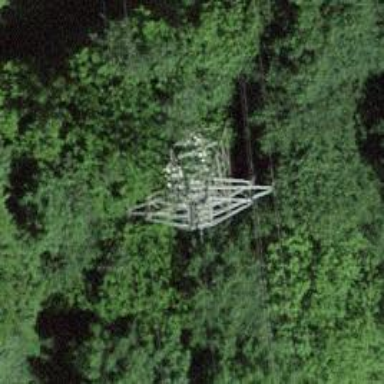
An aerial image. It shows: Power line is depicted.